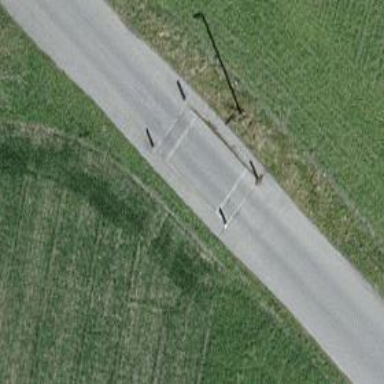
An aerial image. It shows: Traffic hump for calming the traffic.